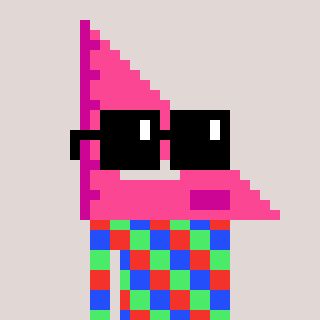
a pixel art character with square black sunglasses, a squadron ruler-shaped head and a grayscale-colored body on a warm background